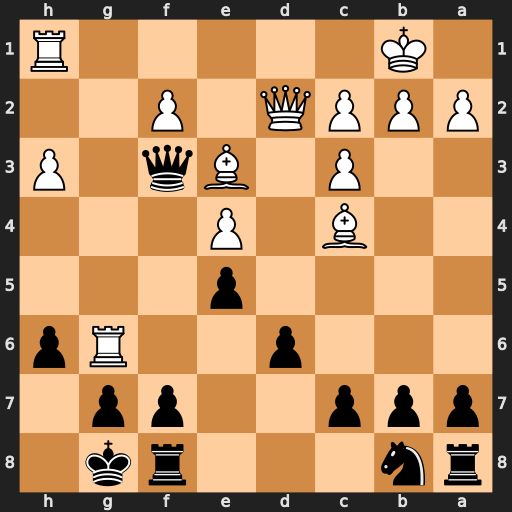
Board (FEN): rn3rk1/ppp2pp1/3p2Rp/4p3/2B1P3/2P1Bq1P/PPPQ1P2/1K5R
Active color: b
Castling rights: -
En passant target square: -
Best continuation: Qxh1+ Qc1 Qxc1+